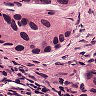
Metastatic tissue present: yes